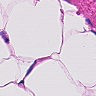
Metastatic tissue present: no